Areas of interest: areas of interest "Car Dealership"
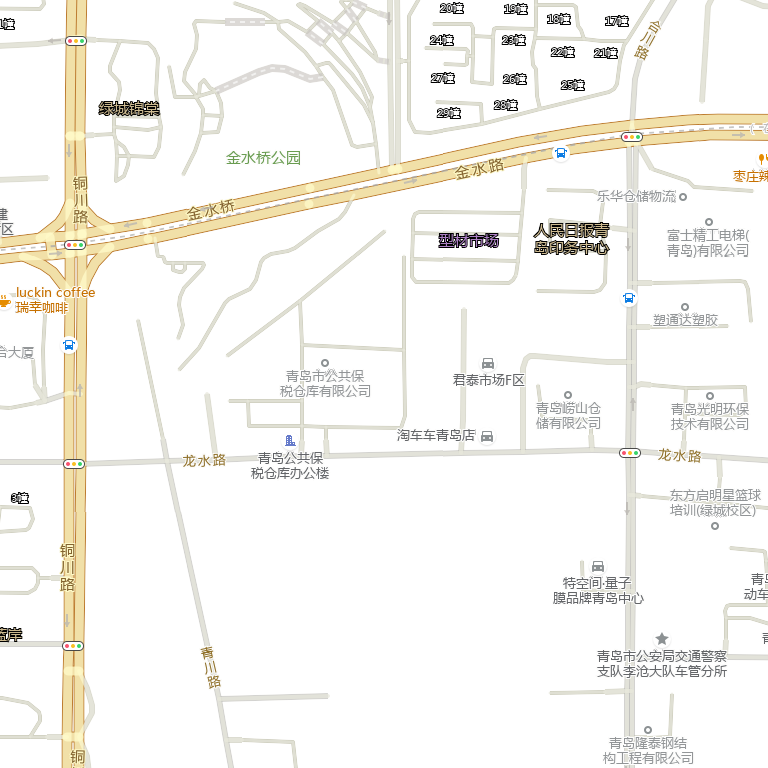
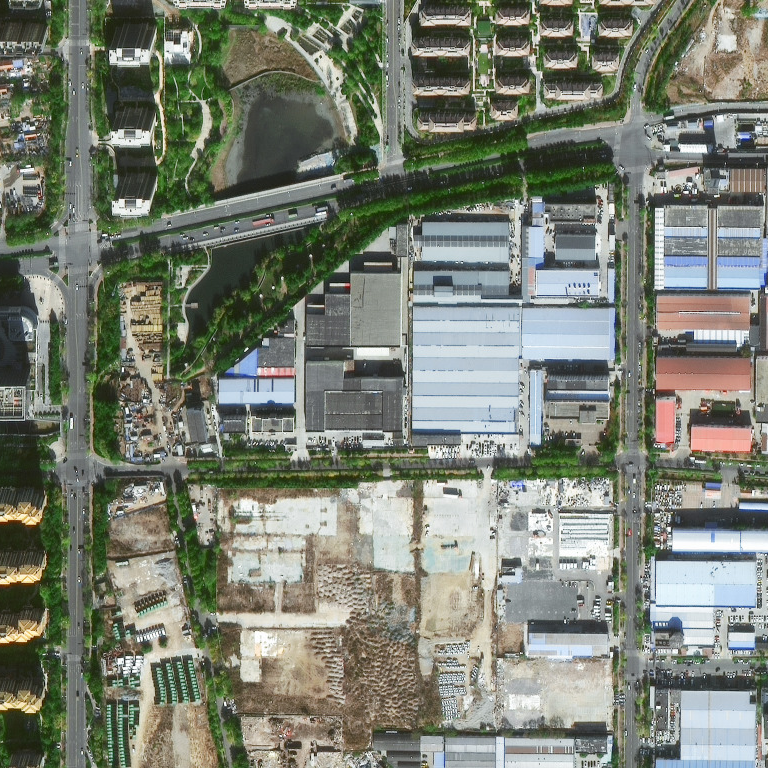